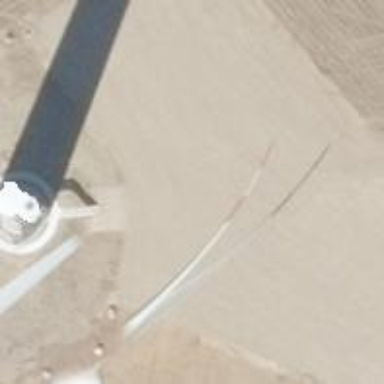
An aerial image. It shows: Wind turbine generating electricity through horizontal axis method. The source of the generator is wind.